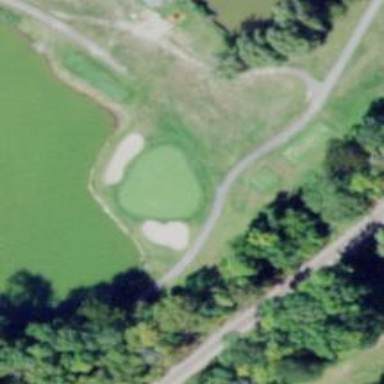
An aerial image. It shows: View of golf hole.